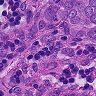
Metastatic tissue present: yes